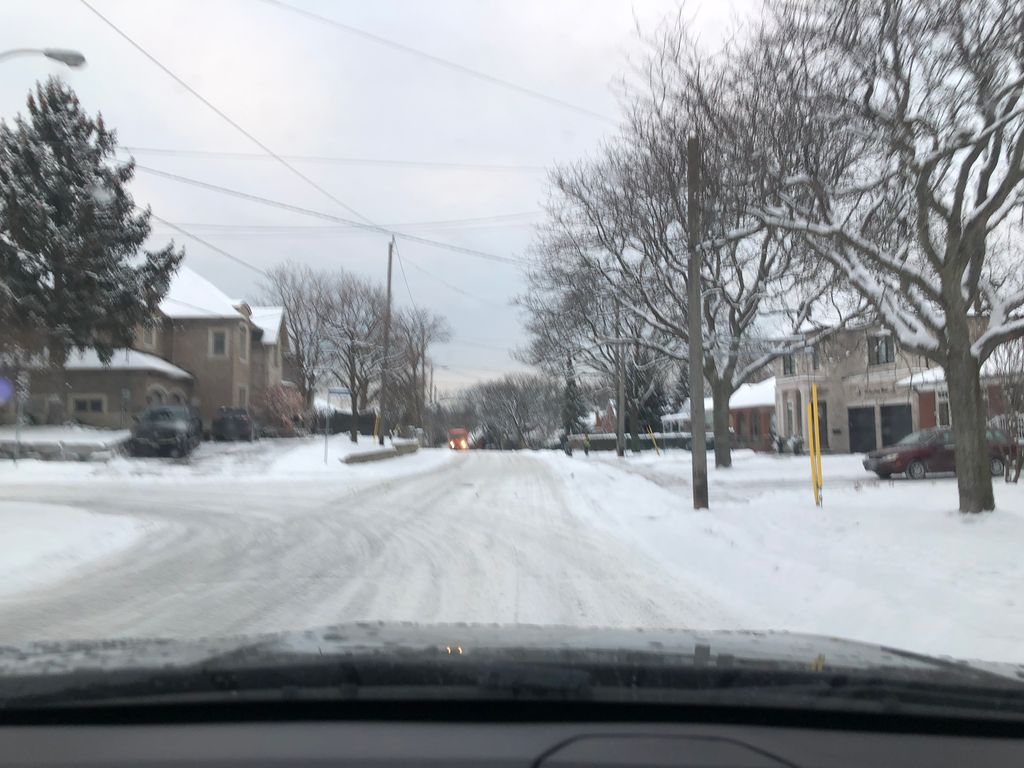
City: toronto